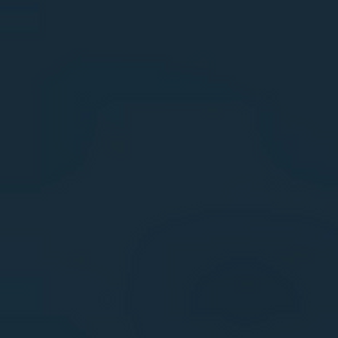
Label: other